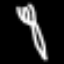
Label: fork